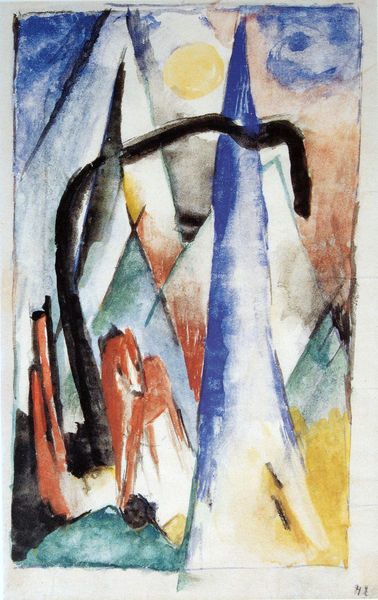
Titel: Pferd in Landschaft mit spitzen Formen
Künstler: Franz Marc
Standort: Hannover
Institution: Sprengel Museum
Schlagwörter: berg, blau, felsen, hand, himmel, wasser, weiß, wolken, aquarell, dreieck, gelb, grün, kubistisch, landschaft, braun, bunt, finger, grau, orange, schwarz, skizze, rot, tier, tiere, wiese, expressionismus, hochformat, band, rahmen, spitze, signatur, öl, erde, hügel, natur, brücke, einsam, sonne, spitzen, tal, wald, pferd, pferde, reiter, farbig, ecke, moderne, abstrakt, berge, bergspitzen, farben, flächen, gebirge, gipfel, modern, farbe, formen, linien, signiert, spitz, allein, hoch, striche, mond, eckig, münchen, linie, bergspitze, täler, seite, strich, koloriert, macke, kunst, pinsel, franz, fuchs, reh, rehe, zahl, picasso, mystisch, gebirg, lilien, dreiecke, geometrie, blauer reiter, schwar, gläsern, blauer, paul klee, zeichung, expressionist, aquarelliert, franz marc, marc, füchse, gelbt, pantheismus, blaues pferd, dreicek, rotes pferd, abstrakte kunst, ei, farbensymbolik, franz marx, abstrakte kuns, abstrakt kunst